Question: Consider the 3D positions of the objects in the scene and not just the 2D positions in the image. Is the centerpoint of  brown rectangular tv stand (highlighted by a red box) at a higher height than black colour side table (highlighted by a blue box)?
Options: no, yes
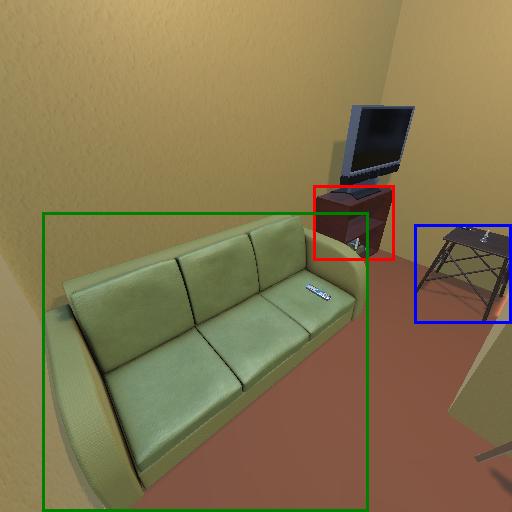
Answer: no